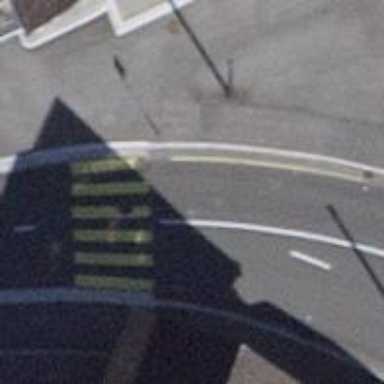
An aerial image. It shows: Marked crossing with zebra stripes on the road.